八年级 · 计数
国务院联防联控机制公布进一步优化疫情防控的二十条措施后，国民增强了自我防控意识，一段时间 $N 95$ 口罩需求量增大, 某工厂 6 个生产车间日生产量（万只）如图所示. 因任务需要, 现决定再组建一个生产车间, 若新车间的日生产量为 4500 万只, 则下列关于现在 7 个生产车间的日生产量的平均数和方差的说法中, 正确的是 ( $\quad ）$
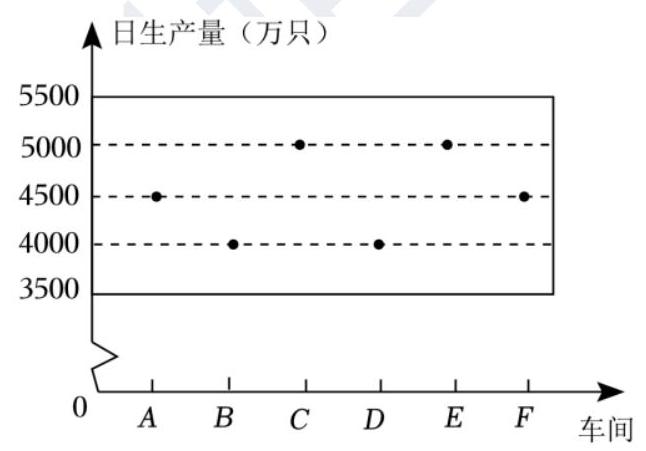
A. 平均数不变, 方差变大B. 平均数不变, 方差变小C. 平均数不变, 方差不变D. 平均数变小, 方差不变
答案: B
解析: 【点拨】根据平均数和方差的定义分别计算出原数据和新数据的平均数与方差,从而得出答案.【解析】解：原数据的平均数为frac16times(4000times2+4500times2+5000times2)=4500,方差为frac16timesleft[2times(4000-4500)^2+2times(4500-4500)^2+2times(5000-4500)^2right]=frac5000003,新数据的平均数为frac4000times2+4500times3+5000times27=4500，新数据的方差为frac17timesleft[2times(4000-4500)^2+3times(4500-4500)^2+2times(5000-4500)^2right]=frac10000007,所以新数据的平均数不变,方差变小,故选B.【点睛】本题主要考查方差和平均数,解题的关键是掌握平均数和方差的定义.